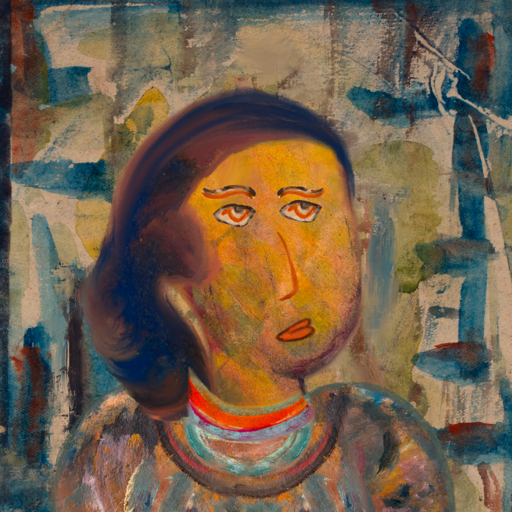
Background: Orphan, Head And Neck Side: Gypsy_Mother, Face Side: Experience, Bust: Boggyland, Hair Side: Mother_And_Son_Son, Head Accessory: Blank, Second Necklace: Blank, Necklace: Sisters, Baby: Blank